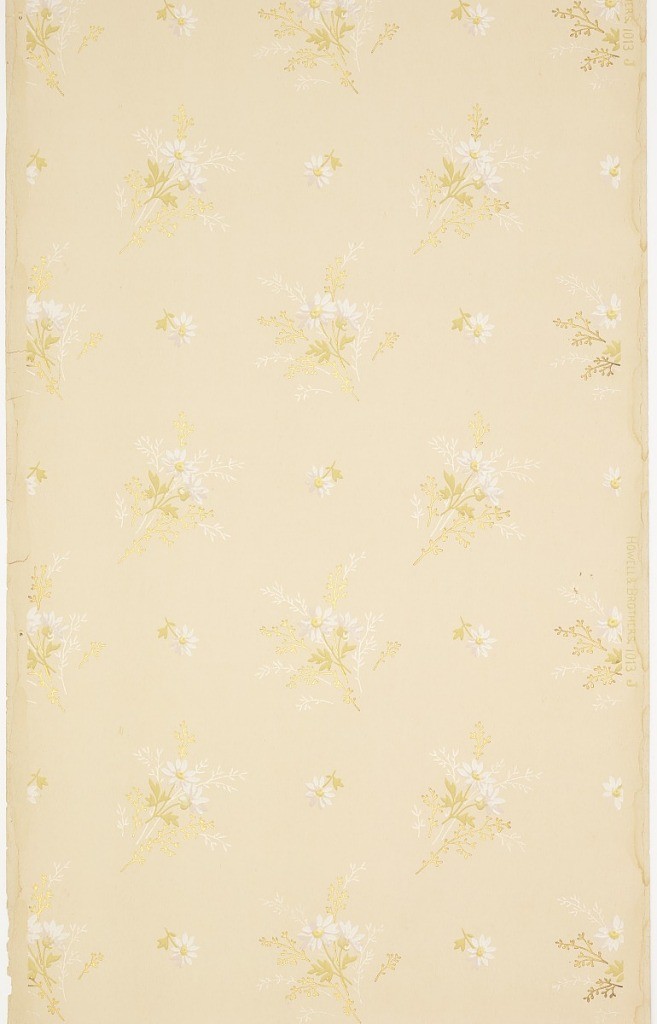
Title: Ceiling paper
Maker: Howell and Brothers, 1835 – 1900
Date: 1905–1915
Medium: Machine-printed paper, liquid mica
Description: Subtle pattern of larger floral sprigs alternating with single flower motifs. Printed in white, ocher, and metallic gold on light tan ground.